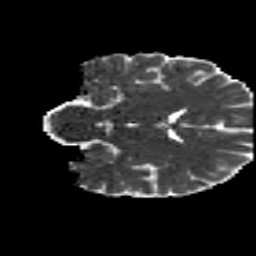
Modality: MD
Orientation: coronal
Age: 29
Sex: male
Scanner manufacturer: siemens
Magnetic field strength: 3 T
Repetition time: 8.8 s
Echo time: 0.085 s